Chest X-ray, PA view. Patient: 39 years old, sex F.
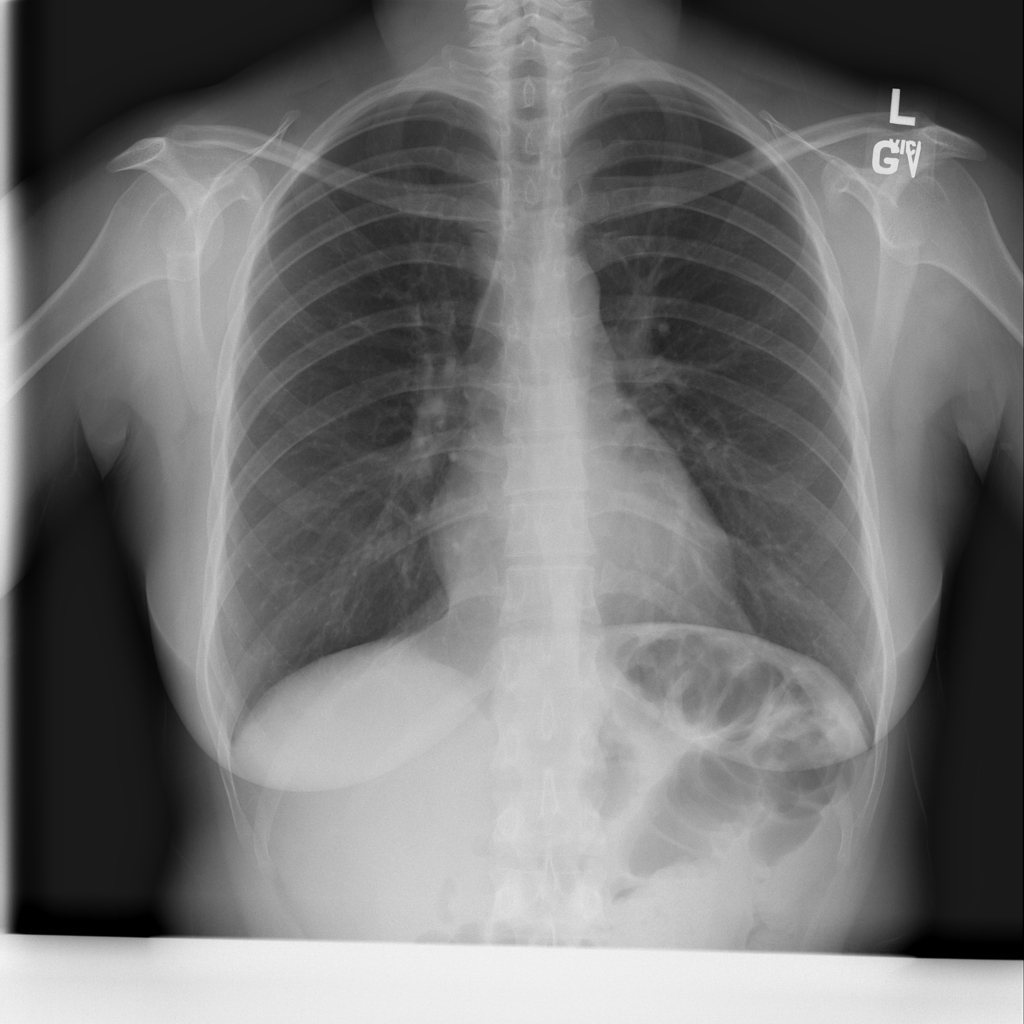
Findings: No Finding